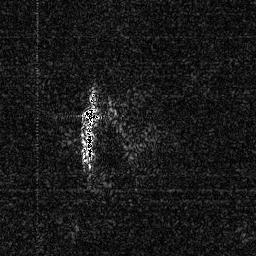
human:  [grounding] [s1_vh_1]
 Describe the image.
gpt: In the satellite image, there is  <ref>1 medium ship </ref> <box>[[30, 41, 39, 64, 0]]</box> located at center.